Question: I want to join multiple queries with different tables and column name, along with I need to display the count of duplicate fields as shown below.
The queries are: ('Proj_uid' is common in all the tables which I need to match)
'''
select proj_name,Agency,District,Division,Proj_status from tempproj
'''
Need to join 2 tables to get the result that is payment80 and payment20 which contains billtype column with duplicate values, I want to count those value too
'''
SELECT p.Proj_name,p.billtype, COUNT(1) as CNT
FROM payment80 p where billtype='civil'
GROUP BY Proj_name, billtype
'''
(This is by using single table but I want this result by joining both payment80 and payment20 tables)
'''
SELECT p.Proj_name,p.billtype, COUNT(1) as CNT
FROM payment80 p where billtype='Electric'
GROUP BY Proj_name, billtype
'''
(The billtype values I want to count and just display a number of duplicate records)
'''
Proj_Name billtype
------------------------
policegruha civil
gruhayojna Electric
policegruha civil
dcoffice civil
spoffice Electric
dcoffice civil
'''
3) Select billtype from payment, here also I need count the duplicate values and display in billtype
Duplicate values will be in billtype which contains some thing like this:

Finally I want an output like this:
'''
Proj_name Agency District Division Projstatus Civilbilltype Electricbilltype
policegruha kumar chitradurga davangere ongoing 3 1
gruhayojna khan ballary ballary completed 2 2
Atered john bangalore bangalore ongoing 2 4
dcoffice ravi mangalore mangalore ongoing 1 2
spoffice mary chitradurga davangere completed 3 4
hostel jack ballary ballary completed 3 3
univercity kumar bangalore bangalore ongoing 4 2
mess Raj mysore mysore ongoing 2 1
policestation khan mysore mysore ongoing 1 4
conferencehall Rosy davangere davangere ongoing 2 2
'''
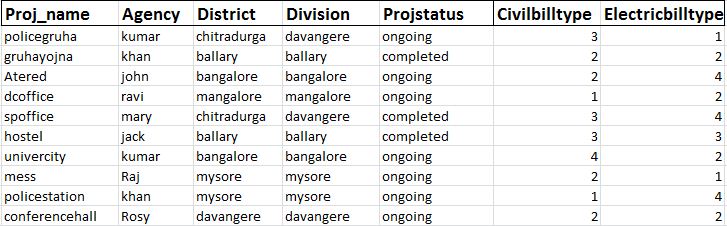
Answer: You are joining three separate tables. One is physical, 'tempproj', and the other two are virtual: they are aggregates.
This is the technique.
'''
SELECT p.proj_name,p.Agency,p.District,p.Division,p.Proj_status,
Civilbills.billcount as Civilbills,
Electribills.billcount as Electricbills
FROM tempproj p
LEFT JOIN (
SELECT Proj_name, COUNT(*) as billcount
FROM payment80
where billtype='civil'
GROUP BY Proj_name
) Civilbills ON Civilbills.Proj_name = p.proj_name
LEFT JOIN (
SELECT Proj_name, COUNT(*) as billcount
FROM payment80
where billtype='Electric'
GROUP BY Proj_name
) Electricbills ON Electricbills.Proj_name = p.proj_name
'''
Your requirement includes two separate aggregates from the 'payment80' table. The 'LEFT JOIN's prevent suppression of project rows that lack any bills of either category.